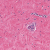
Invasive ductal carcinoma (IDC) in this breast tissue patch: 0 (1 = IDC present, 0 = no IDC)